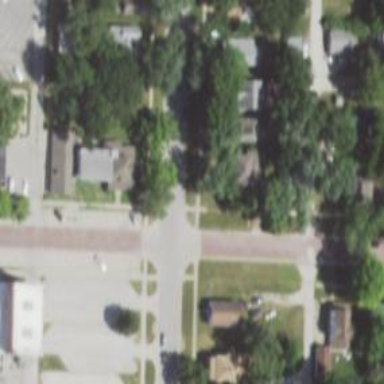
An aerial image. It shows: Unmarked crossing on the road.